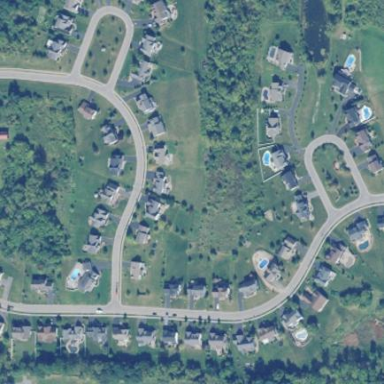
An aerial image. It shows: Suburban residential area.